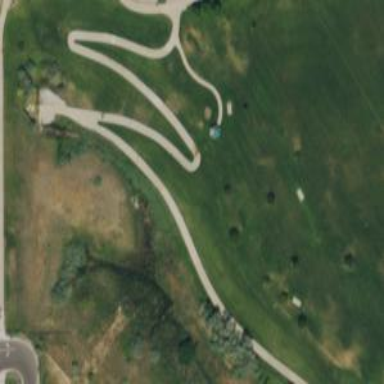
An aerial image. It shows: Disc golf tee area.